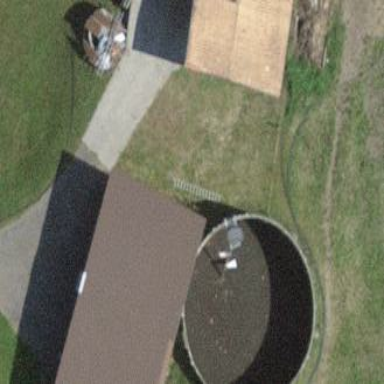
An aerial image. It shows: Silo.